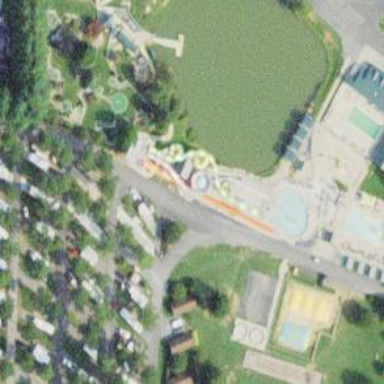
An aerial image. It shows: Water slide attraction.